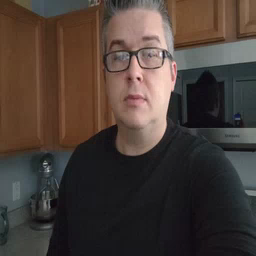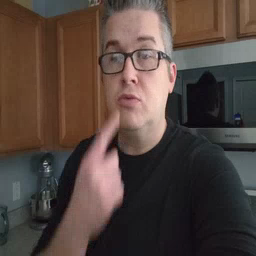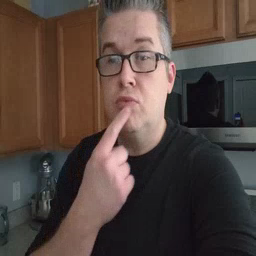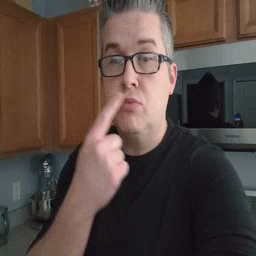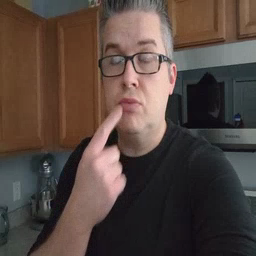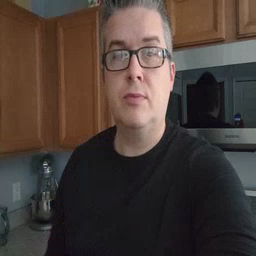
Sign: lips